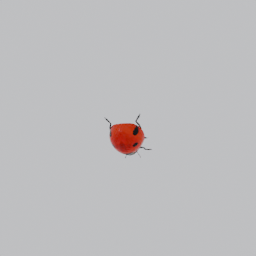
Label: animals